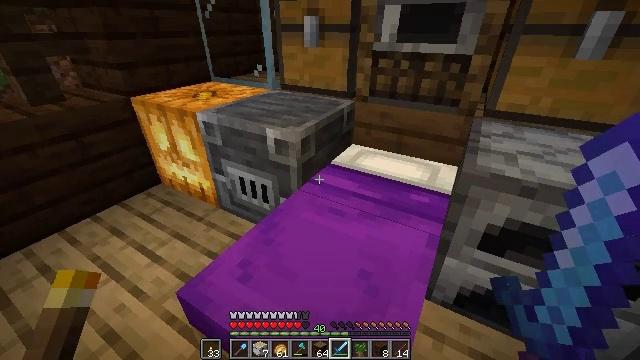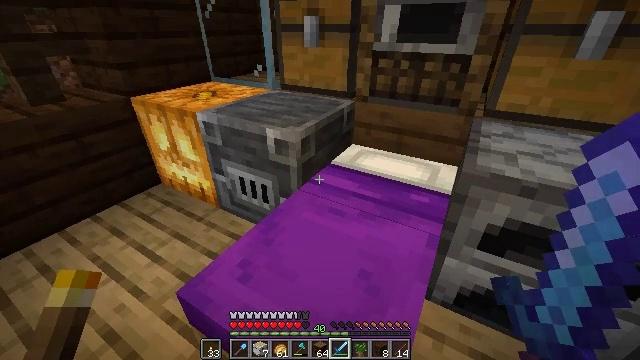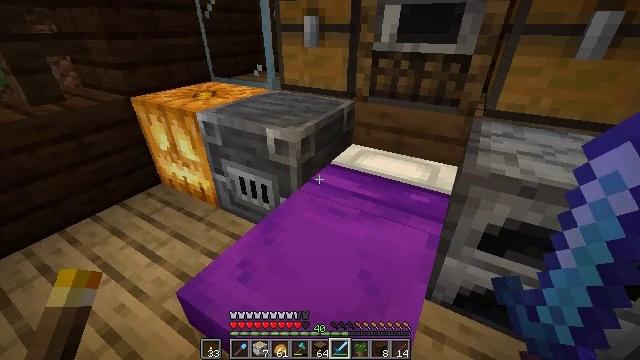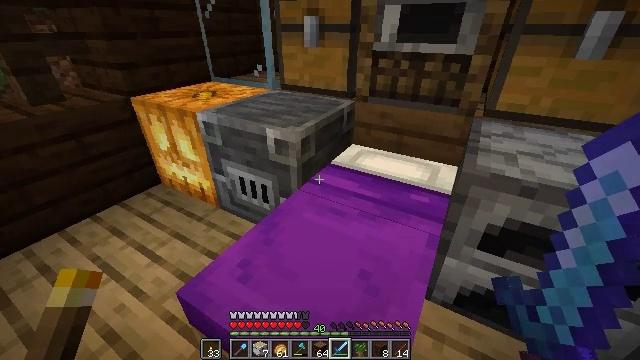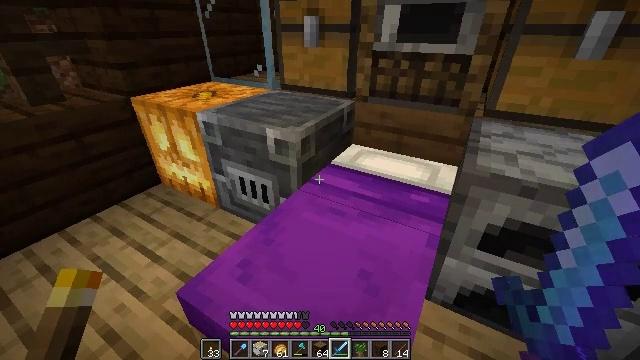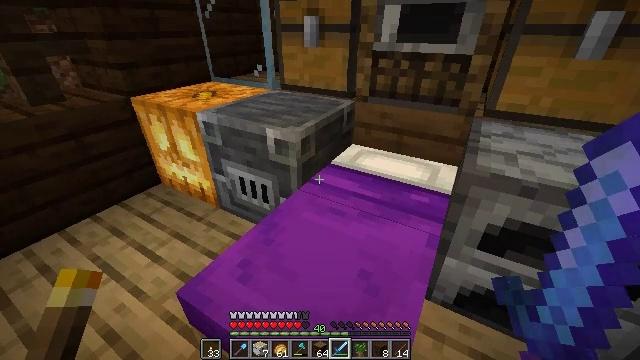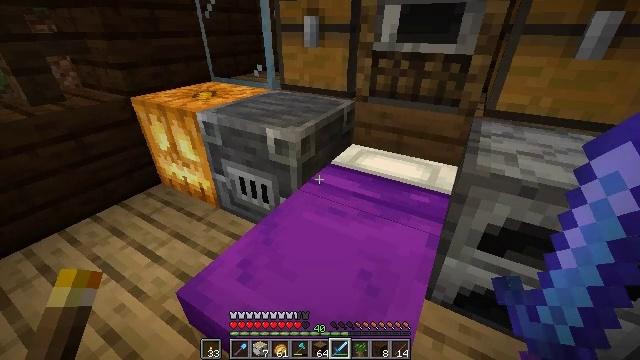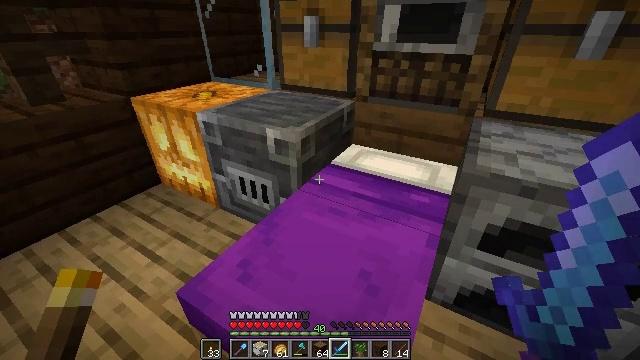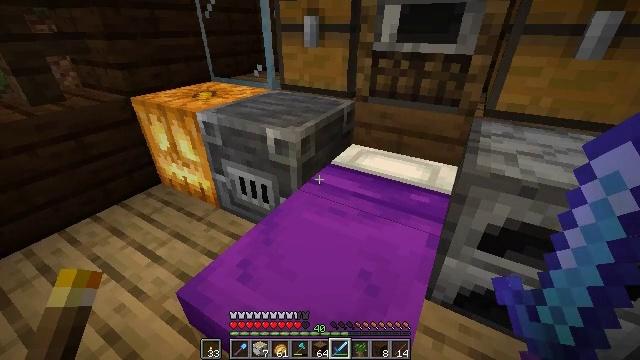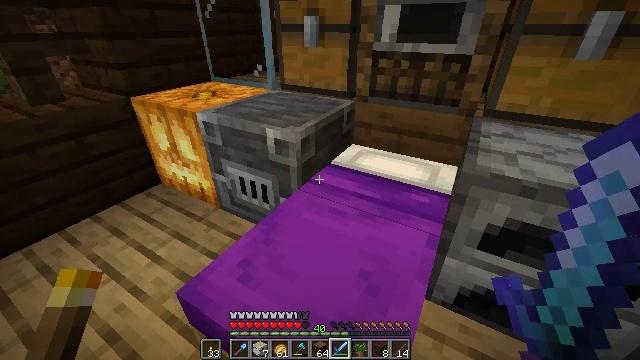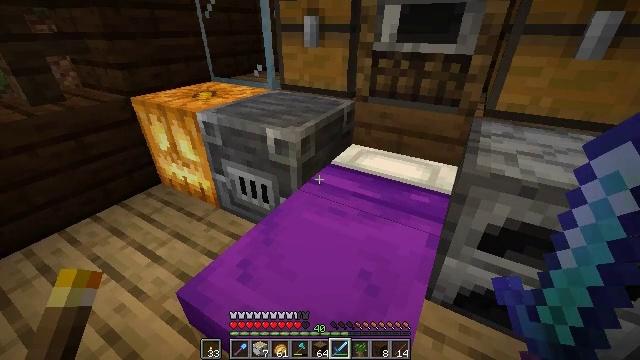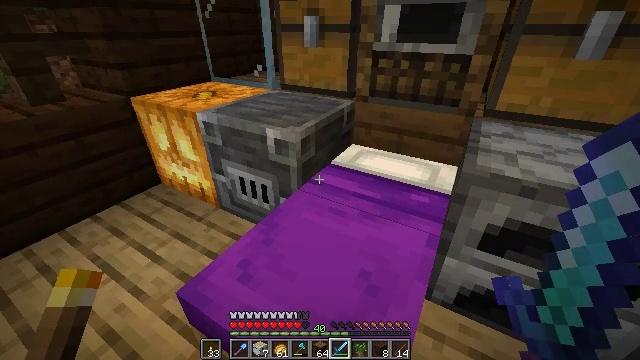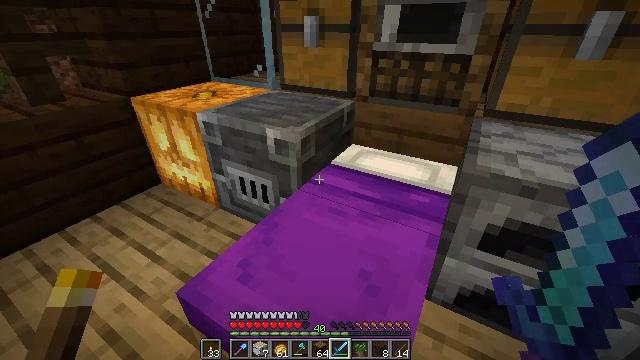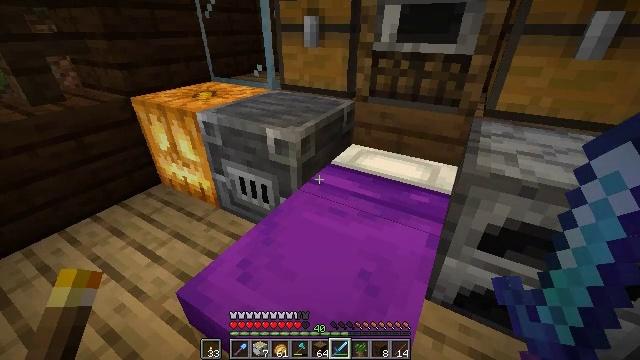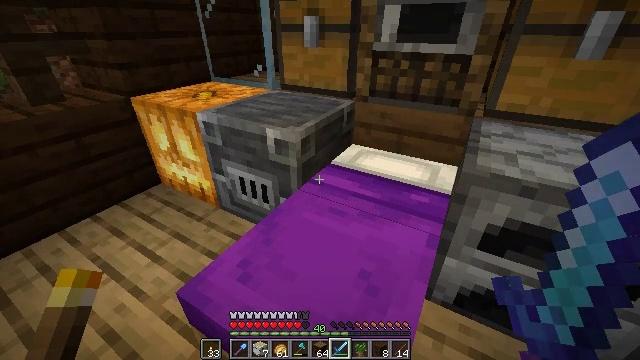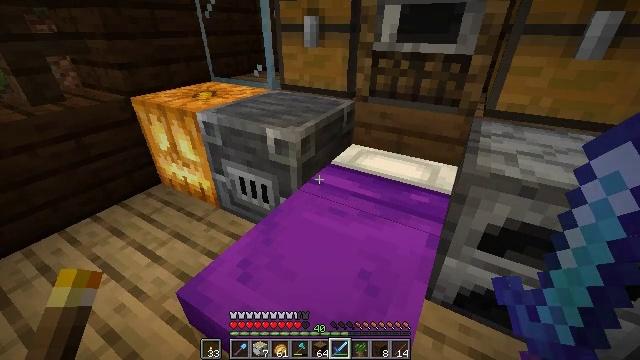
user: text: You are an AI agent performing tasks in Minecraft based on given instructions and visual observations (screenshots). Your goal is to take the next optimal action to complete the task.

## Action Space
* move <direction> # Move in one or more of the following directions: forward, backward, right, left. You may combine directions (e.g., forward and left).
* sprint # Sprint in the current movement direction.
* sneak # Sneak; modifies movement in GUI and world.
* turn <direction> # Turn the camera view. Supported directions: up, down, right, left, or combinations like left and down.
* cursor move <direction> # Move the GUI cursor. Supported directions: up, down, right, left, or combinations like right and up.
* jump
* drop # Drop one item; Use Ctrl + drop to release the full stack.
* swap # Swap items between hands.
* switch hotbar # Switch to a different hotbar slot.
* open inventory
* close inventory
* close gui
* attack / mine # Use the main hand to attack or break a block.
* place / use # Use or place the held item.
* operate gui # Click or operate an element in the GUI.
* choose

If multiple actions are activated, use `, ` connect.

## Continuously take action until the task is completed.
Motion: motion action
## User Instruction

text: Gather oak leaves by attacking.
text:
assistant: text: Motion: no_op
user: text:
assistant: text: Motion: no_op
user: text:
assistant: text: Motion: no_op
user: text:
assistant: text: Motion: no_op
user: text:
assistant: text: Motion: no_op
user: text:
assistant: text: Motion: no_op
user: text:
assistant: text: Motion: no_op
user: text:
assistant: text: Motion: no_op
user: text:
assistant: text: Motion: no_op
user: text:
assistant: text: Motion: no_op
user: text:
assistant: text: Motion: no_op
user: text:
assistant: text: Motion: no_op
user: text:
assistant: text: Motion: no_op
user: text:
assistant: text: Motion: no_op
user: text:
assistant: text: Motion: no_op
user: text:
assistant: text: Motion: no_op
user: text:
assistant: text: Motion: no_op
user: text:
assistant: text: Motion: no_op
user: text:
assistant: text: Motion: no_op
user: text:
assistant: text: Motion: no_op
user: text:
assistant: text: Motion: no_op
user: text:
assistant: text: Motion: no_op
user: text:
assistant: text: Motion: no_op
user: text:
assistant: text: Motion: no_op
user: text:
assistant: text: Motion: no_op
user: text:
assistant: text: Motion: no_op
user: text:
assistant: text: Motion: no_op
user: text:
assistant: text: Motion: no_op
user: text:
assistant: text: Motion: no_op
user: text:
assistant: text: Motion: no_op